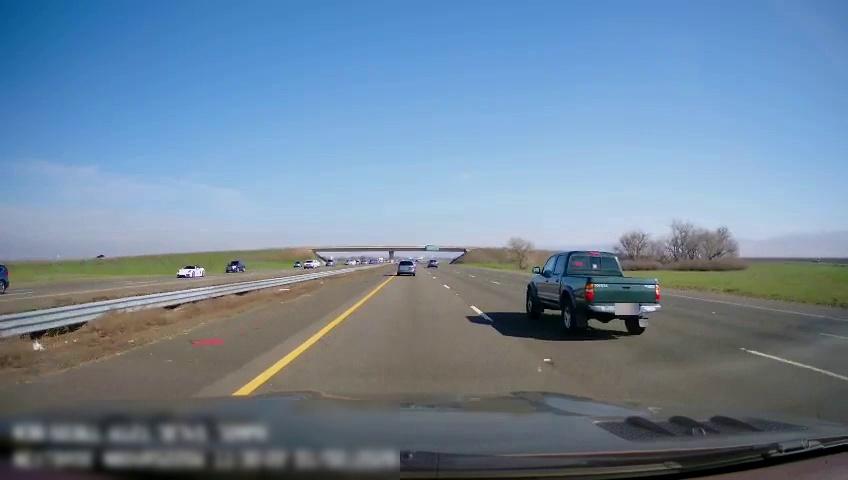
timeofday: Day
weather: Sunny
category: Drivable Space
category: Drivable Space
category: Vehicles | SUV
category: Vehicles | Car
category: Vehicles | SUV
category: Vehicles | SUV
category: Vehicles | SUV
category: Vehicles | SUV
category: Vehicles | Truck
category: Vehicles | SUV
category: Lanes | Current Lane
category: Lanes | Current Lane
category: Lanes | Alternate Lane
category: Lanes | Alternate Lane
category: Lanes | Alternate Lane
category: Lanes | Opposite Lane
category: Lanes | Opposite Lane